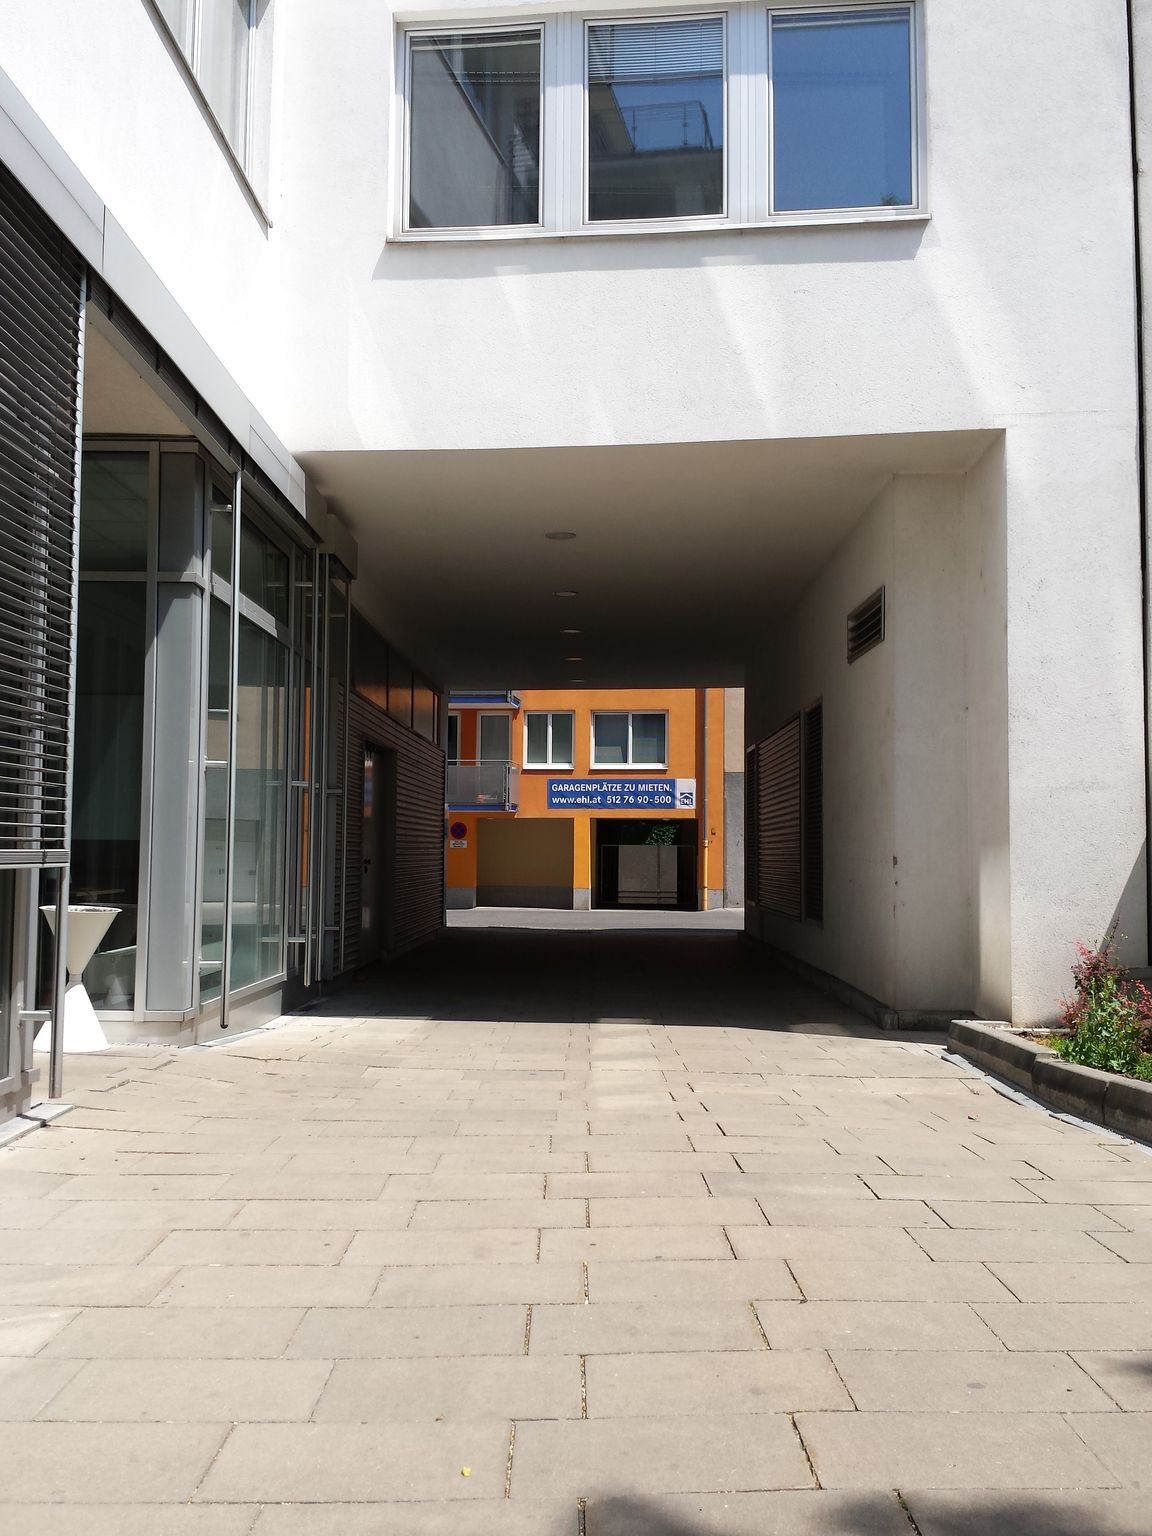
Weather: clear
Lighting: day
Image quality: good
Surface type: walking surface
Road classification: footway, residential, service
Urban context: urban centre
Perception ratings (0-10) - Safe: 7.35, Lively: 6.17, Beautiful: 4.34, Boring: 4.05, Depressing: 4.5, Wealthy: 4.21